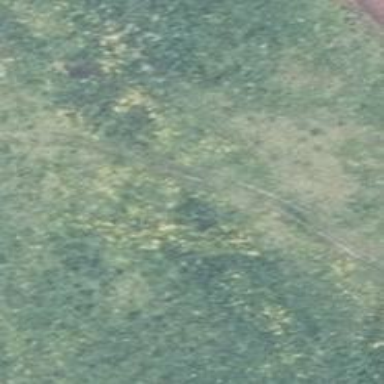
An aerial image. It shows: Track with grass surface categorized as grade4 tracktype.